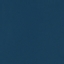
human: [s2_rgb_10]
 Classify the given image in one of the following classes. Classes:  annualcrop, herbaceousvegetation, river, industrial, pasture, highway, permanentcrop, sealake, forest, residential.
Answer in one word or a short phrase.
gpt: SeaLake